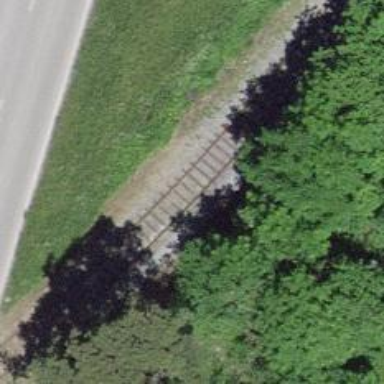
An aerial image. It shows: Single railway spur track.